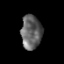
Tissue: prostate
Cell type: Epithelial cells
Senescence score: 0.2772
Nuclear area (px): 685
Mean DAPI intensity: 99.236